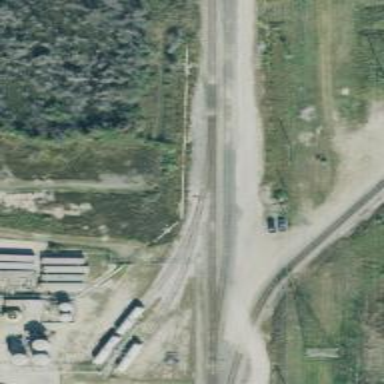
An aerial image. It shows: Railway siding with rails.